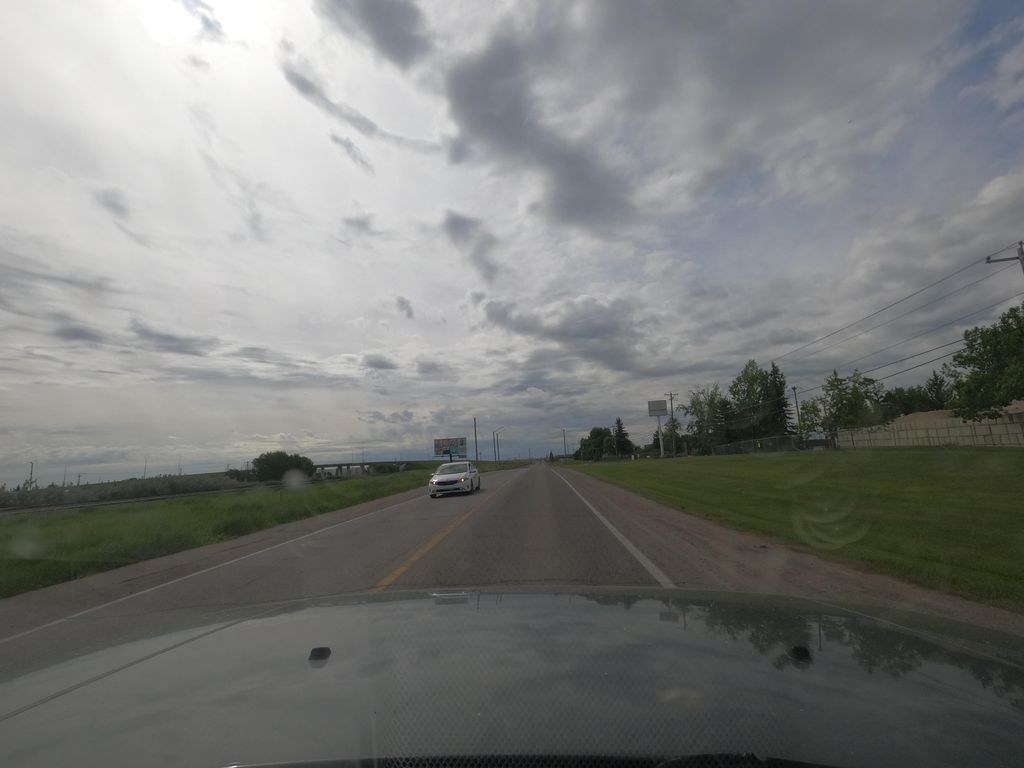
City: calgary